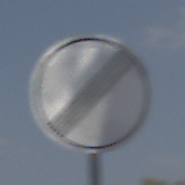
Verkehrszeichen: EndeSaemtlicherBegrenzungen
Umgebung: Outdoor, Nature
Tageszeit: MorningAfternoon
Wetter: PartlyCloudy
Licht: Natural
Jahreszeit: NotSpecified
Kontrast: HighContrast